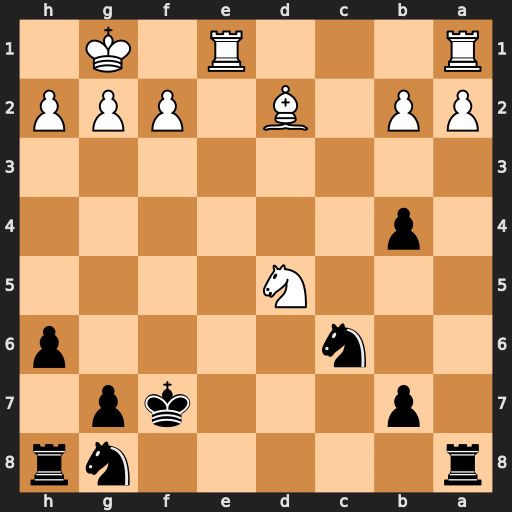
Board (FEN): r5nr/1p3kp1/2n4p/3N4/1p6/8/PP1B1PPP/R3R1K1
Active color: b
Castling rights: -
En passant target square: -
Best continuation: Rd8 Nxb4 Rxd2 Nxc6 bxc6